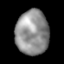
Tissue: lung
Cell type: Epithelial cells
Senescence score: 0.1913
Nuclear area (px): 1439
Mean DAPI intensity: 144.116